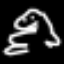
Label: frog